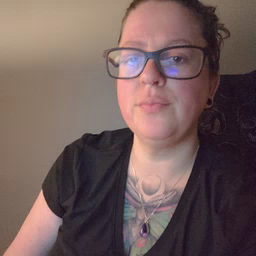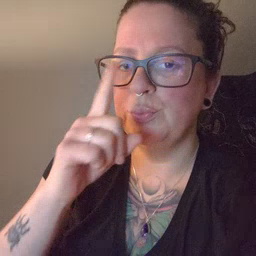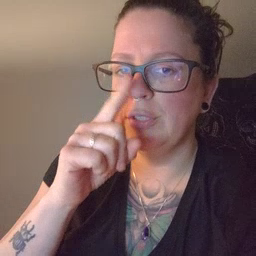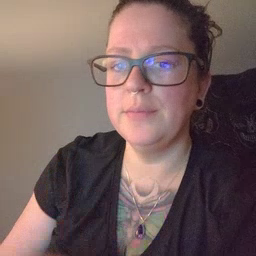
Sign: pretend